Question: Im working with High chart gauge solid module, and a middle marker is displayed on the graph which I want to hide it, How I can do this? The attached image is the cart rendered output.

Here is my code:
'''
(".graph-container").highcharts({
chart: {
type: 'solidgauge',
plotBorderWidth: 0,
borderColor: "#fff",
backgroundColor: "#fff",
height: this.get_body_height() - this.get_body().find(".graph-header").height() * 1.5,
marginLeft: 0,
marginRight: 0,
plotShadow: false
},
title: null,
tooltip: { enabled: false},
plotOptions: {solidgauge: { dataLabels: {borderWidth: 0, y: 5, useHTML: true}}},
pane: {
center: ['50%', '75%'],
size: '100%',
startAngle: -90,
endAngle: 90,
borderWidth: 0,
borderColor: "#fff",
background: {
backgroundColor: (Highcharts.theme && Highcharts.theme.background2) || '#EEE',
innerRadius: '60%',
outerRadius: '100%',
shape: 'arc'
}
},
yAxis: {
min: data.min_value,
max: data.max_value,
title: {
y: -60,
//text: data.name
},
labels: { y: 16 },
stops: data.stops,
lineWidth: 0,
minorTickInterval: null,
tickPixelInterval: 400,
tickWidth: 0,
},
credits: {
enabled: false
},
series: [{
name: data.name,
data: [data.value],
dataLabels: {
formatter: function () {
var d = this.point;
return '<div style="text-align:center"><span style="font-size:14px;color:' +
((Highcharts.theme && Highcharts.theme.contrastTextColor) || 'black') + '">' + d.y.toPrecision(3) + '</span></div>'
}
},
tooltip: {
valueSuffix: ' ' + data.unit
}
}]
});
'''
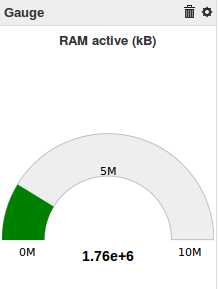
Answer: You can set 'tickPixelInterval' like in the example: <URL>